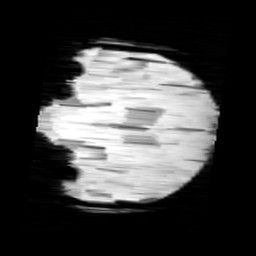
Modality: minIP
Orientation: coronal
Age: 13
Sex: female
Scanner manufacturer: siemens
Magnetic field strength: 3 T
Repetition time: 0.027 s
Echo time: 0.02 s